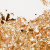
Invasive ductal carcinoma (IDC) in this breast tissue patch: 0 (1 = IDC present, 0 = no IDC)